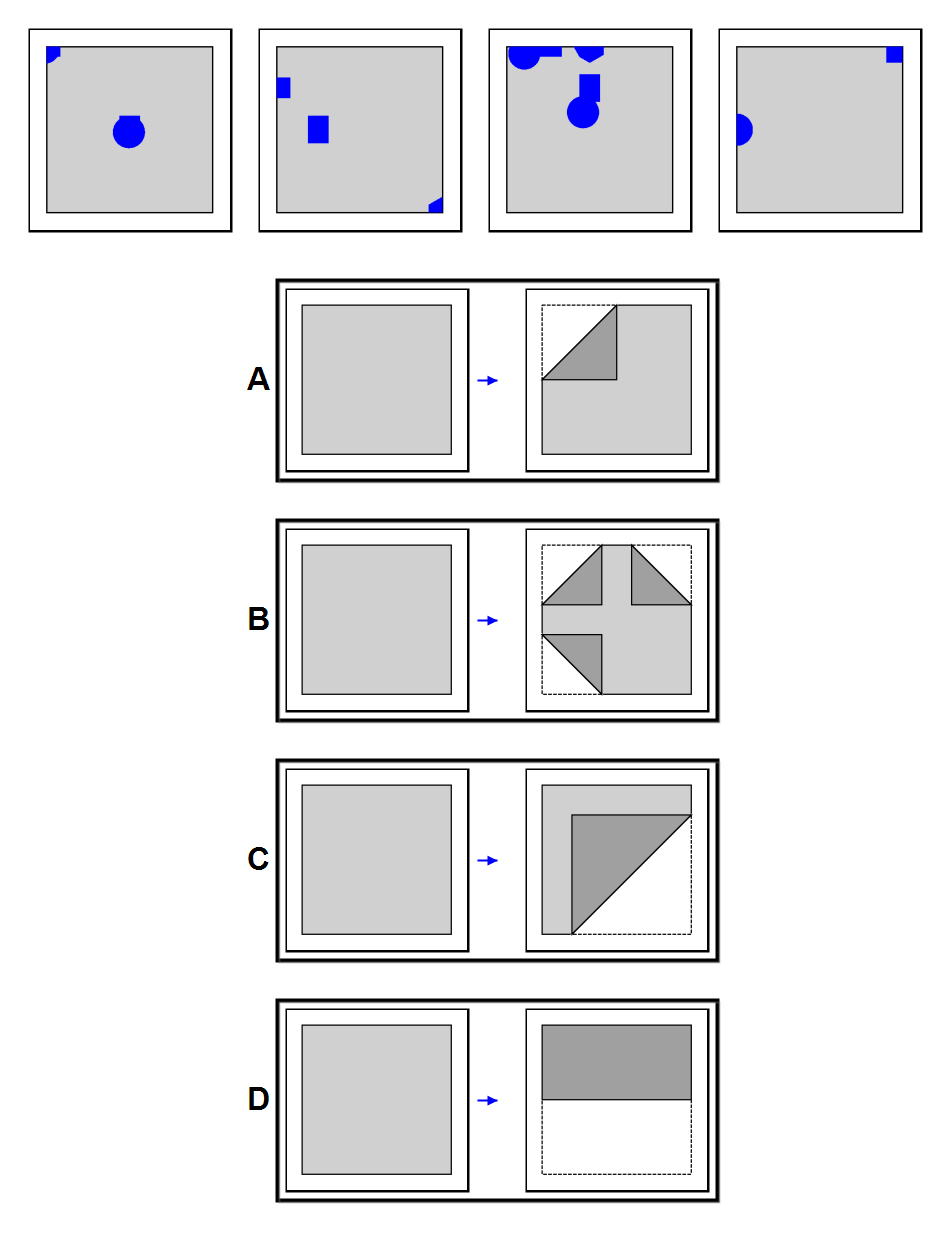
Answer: A